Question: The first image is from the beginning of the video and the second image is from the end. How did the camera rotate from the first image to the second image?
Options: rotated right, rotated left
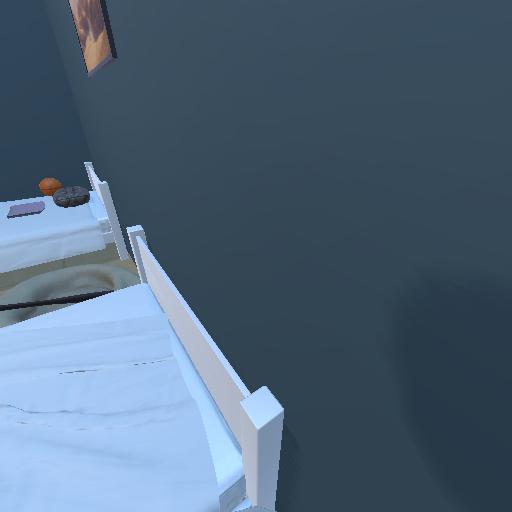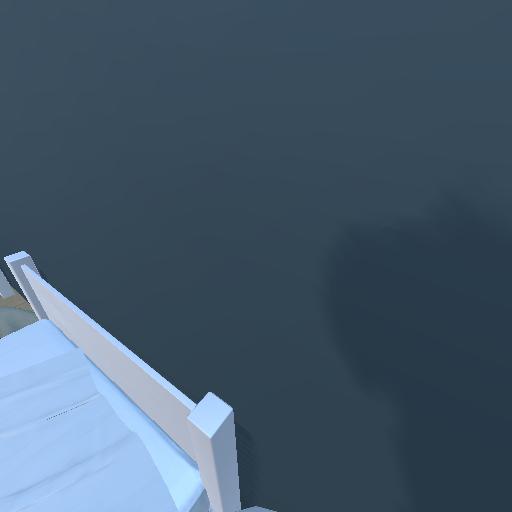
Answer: rotated right